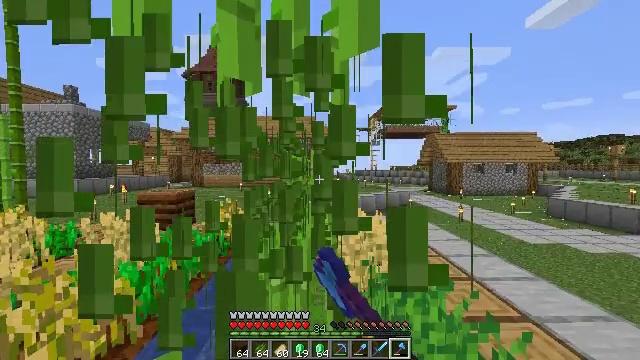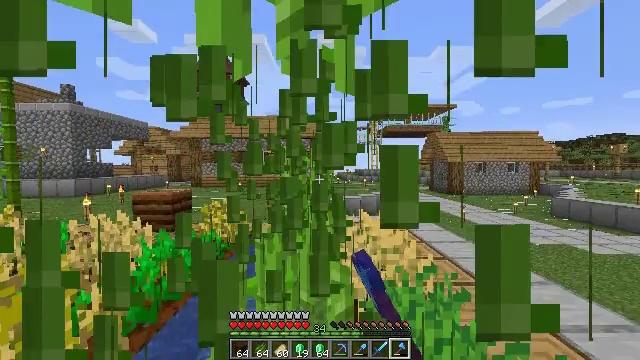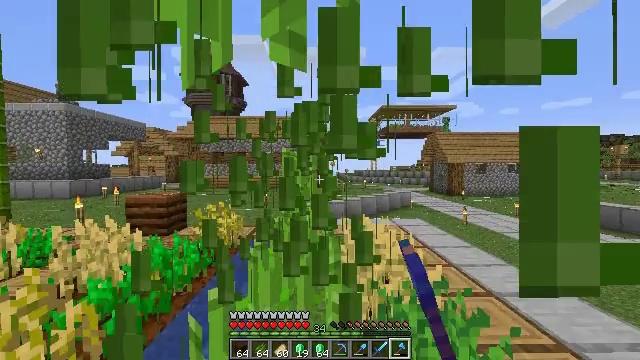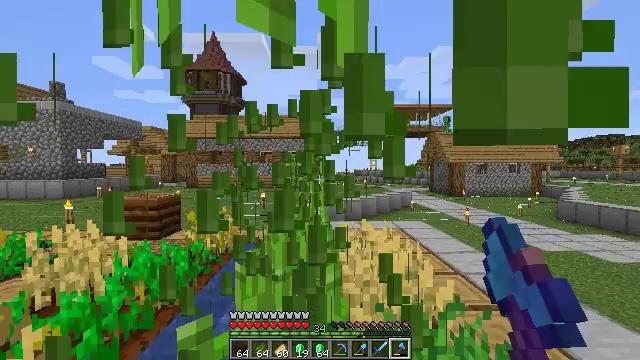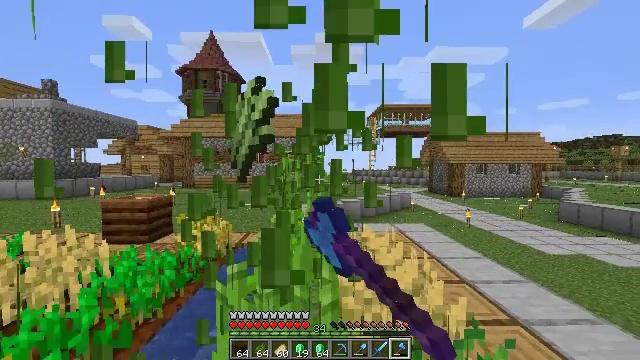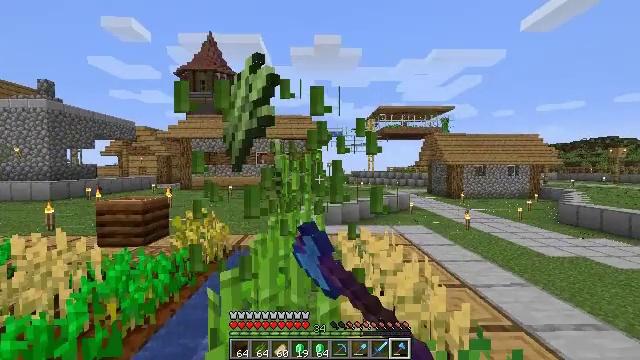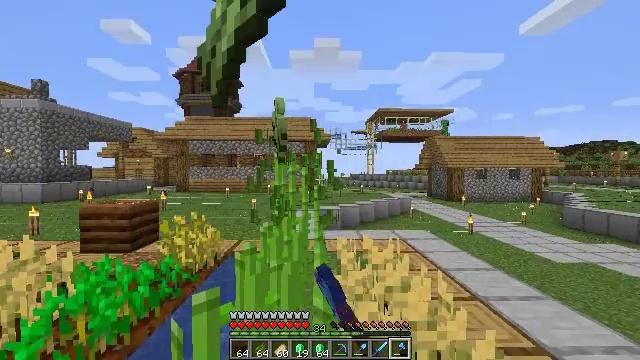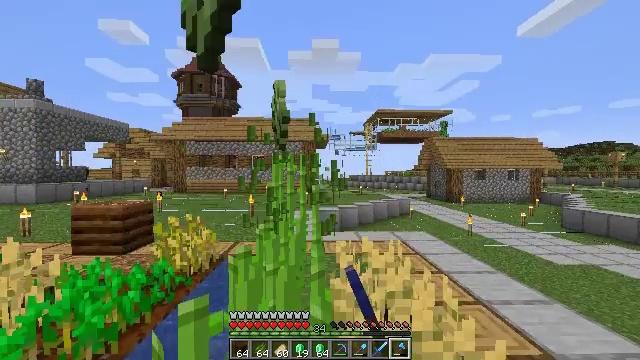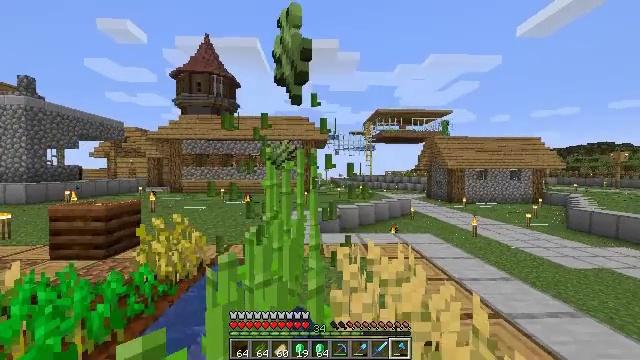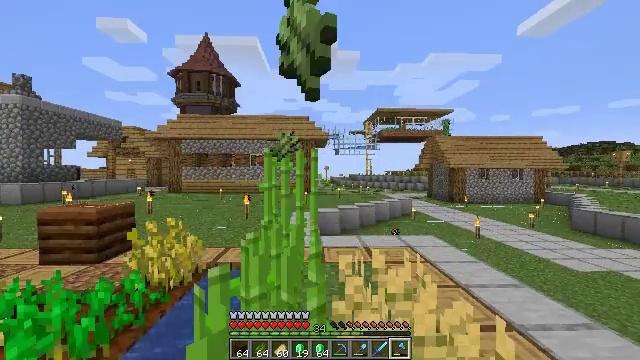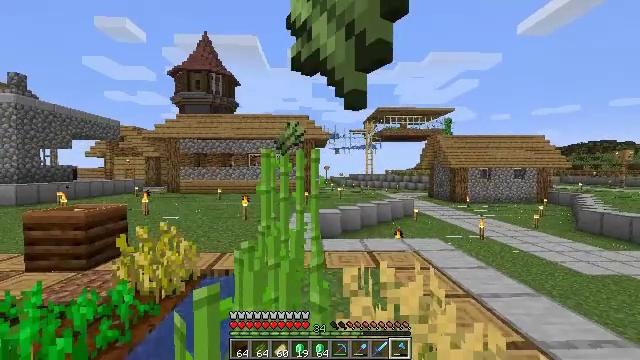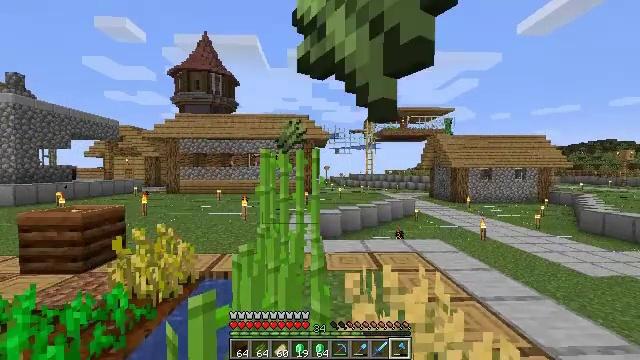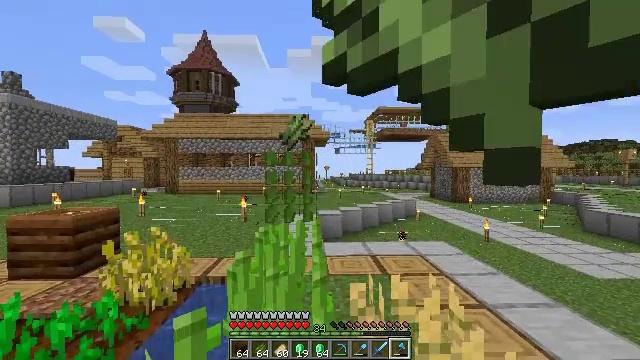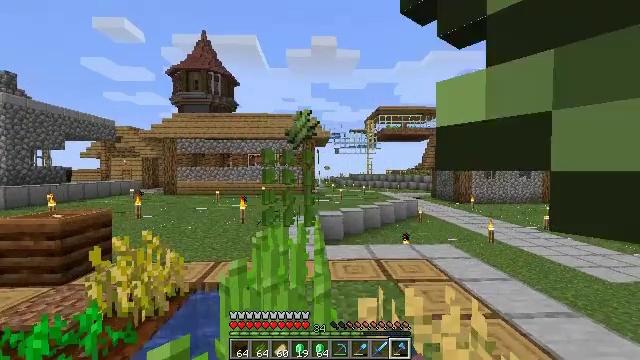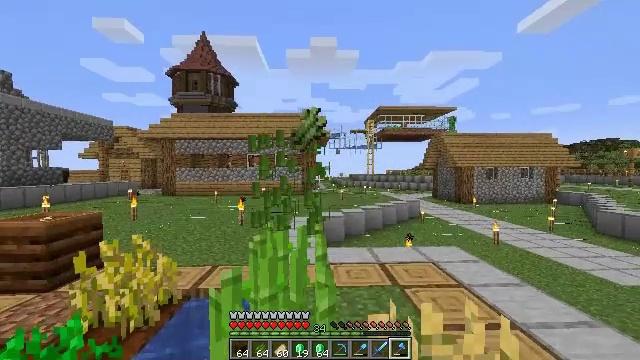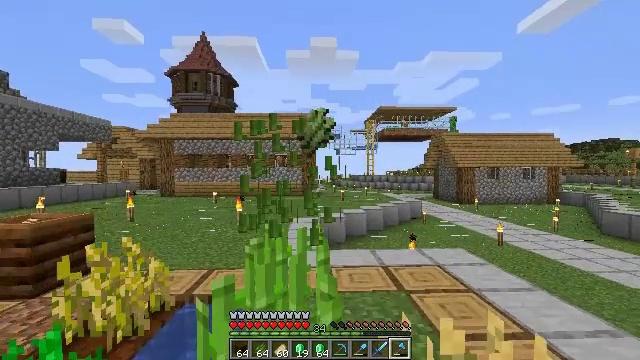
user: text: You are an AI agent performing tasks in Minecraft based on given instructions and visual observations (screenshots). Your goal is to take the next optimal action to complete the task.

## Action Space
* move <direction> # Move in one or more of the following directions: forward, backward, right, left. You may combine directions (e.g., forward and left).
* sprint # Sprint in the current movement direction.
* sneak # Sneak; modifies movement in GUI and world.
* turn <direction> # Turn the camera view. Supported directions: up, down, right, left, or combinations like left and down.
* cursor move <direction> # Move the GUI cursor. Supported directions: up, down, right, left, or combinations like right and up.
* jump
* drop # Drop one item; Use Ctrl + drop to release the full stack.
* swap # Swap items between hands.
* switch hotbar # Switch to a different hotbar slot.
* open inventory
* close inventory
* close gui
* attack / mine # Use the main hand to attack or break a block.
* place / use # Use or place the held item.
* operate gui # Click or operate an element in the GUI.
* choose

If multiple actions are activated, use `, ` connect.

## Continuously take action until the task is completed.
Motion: motion action
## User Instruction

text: Mine the sugar cane near rivers.
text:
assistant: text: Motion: move forward
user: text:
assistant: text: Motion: move forward
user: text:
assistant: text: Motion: move forward, attack / mine
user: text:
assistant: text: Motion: move forward, attack / mine
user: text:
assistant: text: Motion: move forward, attack / mine
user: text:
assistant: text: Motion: move forward
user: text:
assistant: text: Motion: move forward, attack / mine
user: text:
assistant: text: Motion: move forward, attack / mine
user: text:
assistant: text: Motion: move forward, attack / mine
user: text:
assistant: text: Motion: move forward, attack / mine
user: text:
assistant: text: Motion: move forward
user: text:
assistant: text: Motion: move forward, attack / mine
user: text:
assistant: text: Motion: move forward, attack / mine
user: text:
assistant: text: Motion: move forward, attack / mine
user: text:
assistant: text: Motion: move forward
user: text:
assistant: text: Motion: move forward
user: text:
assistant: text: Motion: move forward
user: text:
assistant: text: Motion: move forward
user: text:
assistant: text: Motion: move forward
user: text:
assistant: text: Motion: move forward
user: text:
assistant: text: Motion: move forward
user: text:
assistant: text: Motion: move forward
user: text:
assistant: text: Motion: move forward, turn left
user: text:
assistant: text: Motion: move forward, turn left
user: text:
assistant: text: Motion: move forward, turn left
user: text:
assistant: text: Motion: move forward, turn left and down
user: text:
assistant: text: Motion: move forward
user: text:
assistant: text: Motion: move forward
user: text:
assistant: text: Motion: move forward
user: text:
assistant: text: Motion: move forward, sprint